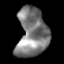
Tissue: lung
Cell type: Others
Senescence score: 0.1755
Nuclear area (px): 1446
Mean DAPI intensity: 124.929